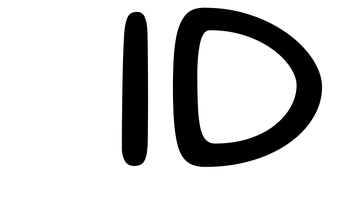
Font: Gluten_Light